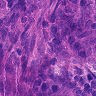
Metastatic tissue present: yes